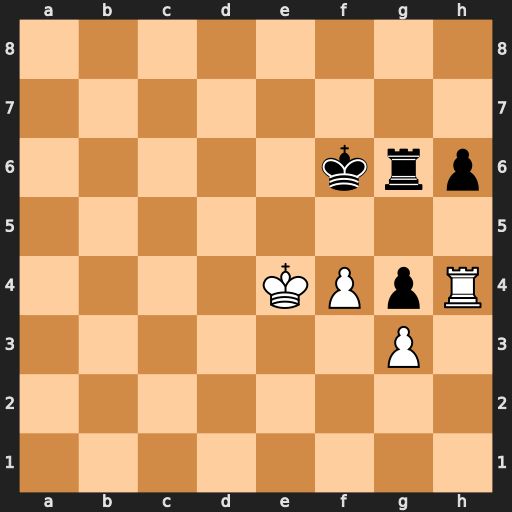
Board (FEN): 8/8/5krp/8/4KPpR/6P1/8/8
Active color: w
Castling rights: -
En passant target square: -
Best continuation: f5 Rg8 Kf4 Rh8 Rxg4